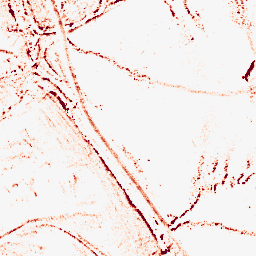
Category: morphological
Decomposition family: morphological_rect
Decomposition parameters: operation: opening
width: 5
height: 5
Upsampling method: sinc_blackman
Upsampling parameters: scale: 4
kernel_size: 16
Upsampling scale: 4